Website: home-depot
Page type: billing-address
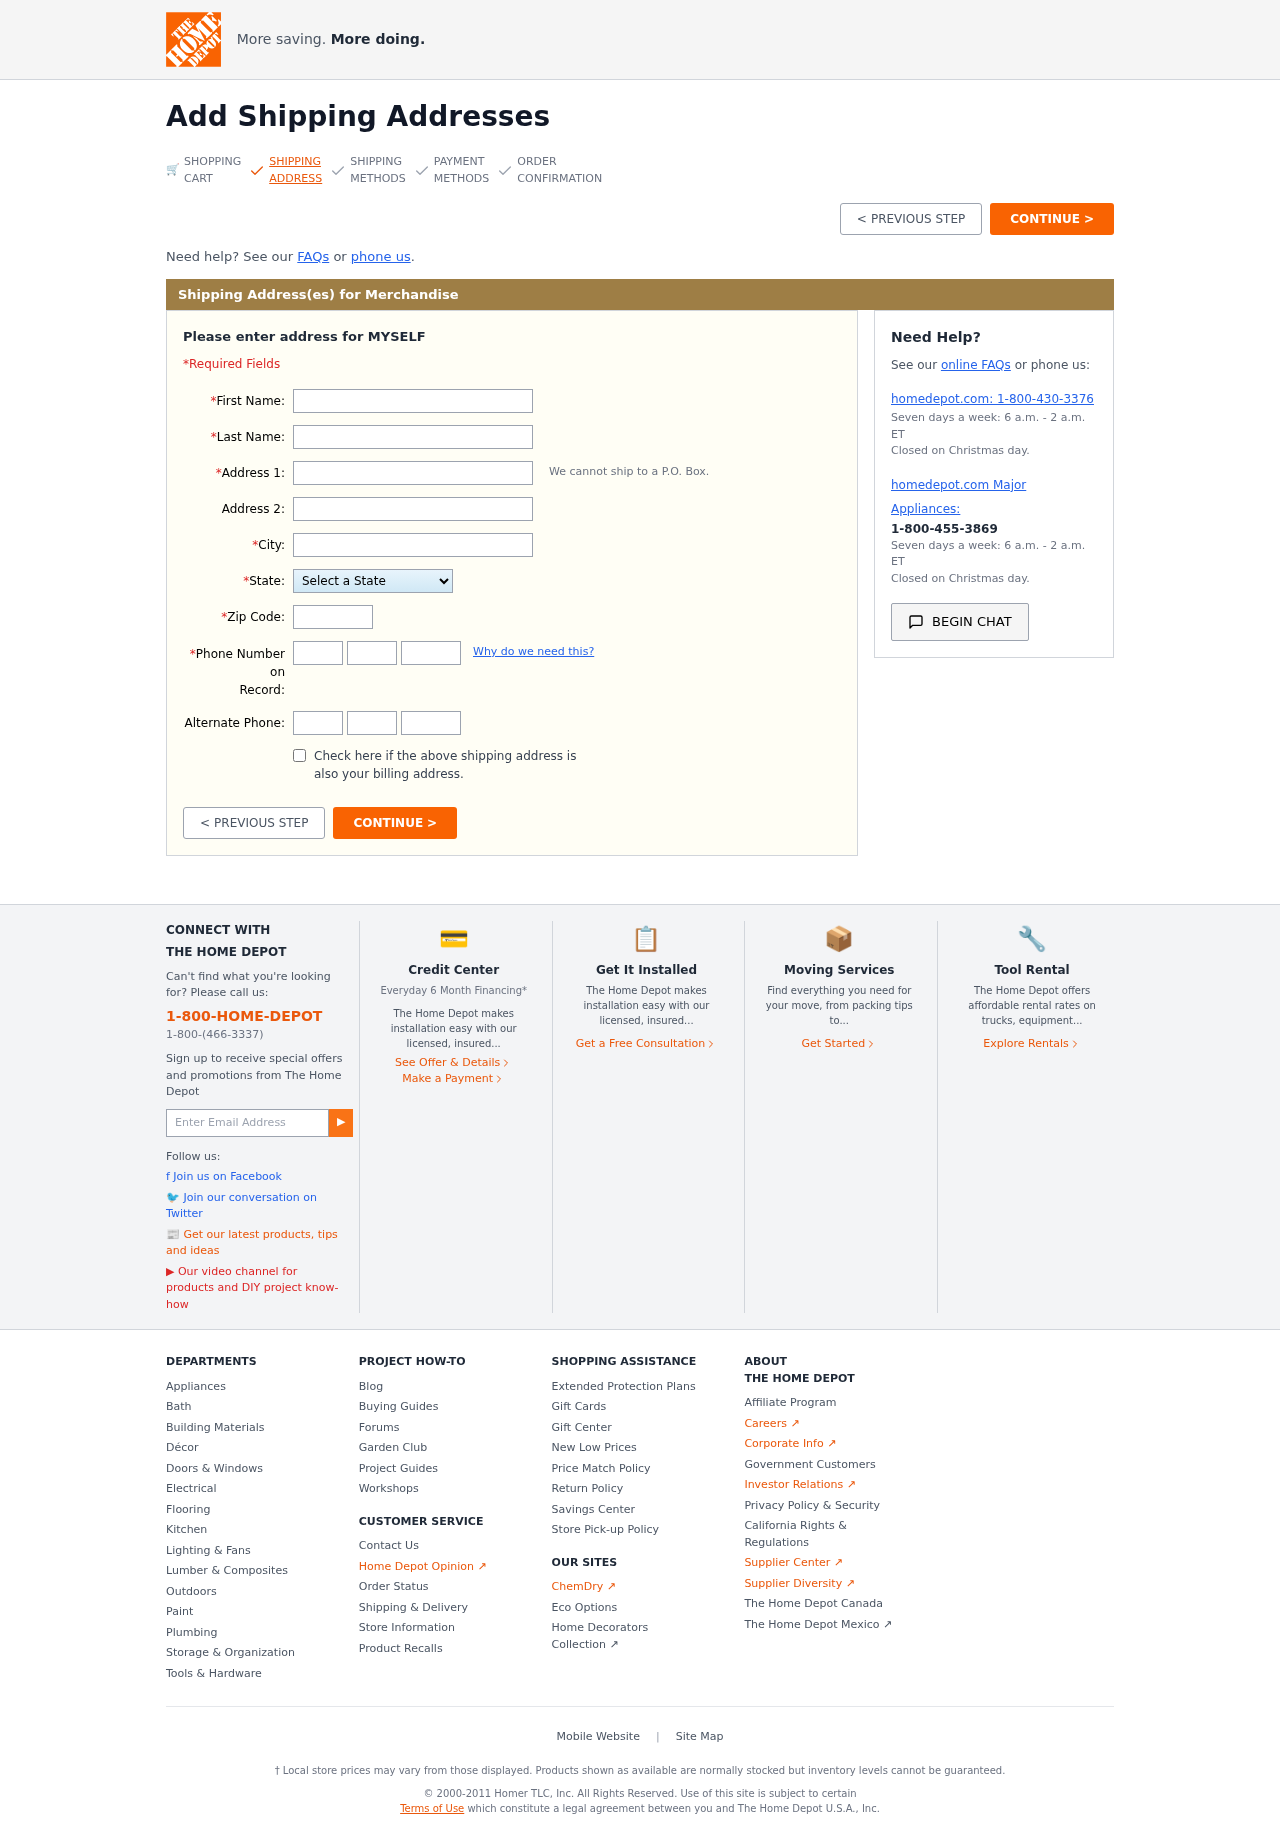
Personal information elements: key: PII_STATE
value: VI
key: PII_FIRSTNAME
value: Timothy
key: PII_LASTNAME
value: Holloway
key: PII_STREET
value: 7229 Thomas Road Suite 130
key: PII_STREET2
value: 895 Elijah Hill Suite 786
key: PII_CITY
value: Alexton
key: PII_POSTCODE
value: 22297
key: PII_PHONE_AREA
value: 684
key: PII_PHONE_PREFIX
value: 297
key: PII_PHONE_LINE
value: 0472